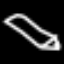
Label: pencil